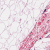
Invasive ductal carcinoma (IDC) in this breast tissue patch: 0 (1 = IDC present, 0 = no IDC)